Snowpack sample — Buffalo Mountain, Silverthorne, Colorado, USA (2/22/26, 2:02 PM MST)
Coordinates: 39.622, -106.113
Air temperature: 33 °F
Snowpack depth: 63 cm
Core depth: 50 cm
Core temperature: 28.4 °F
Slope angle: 11°, slope face: 116°
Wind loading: low
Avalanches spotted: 0
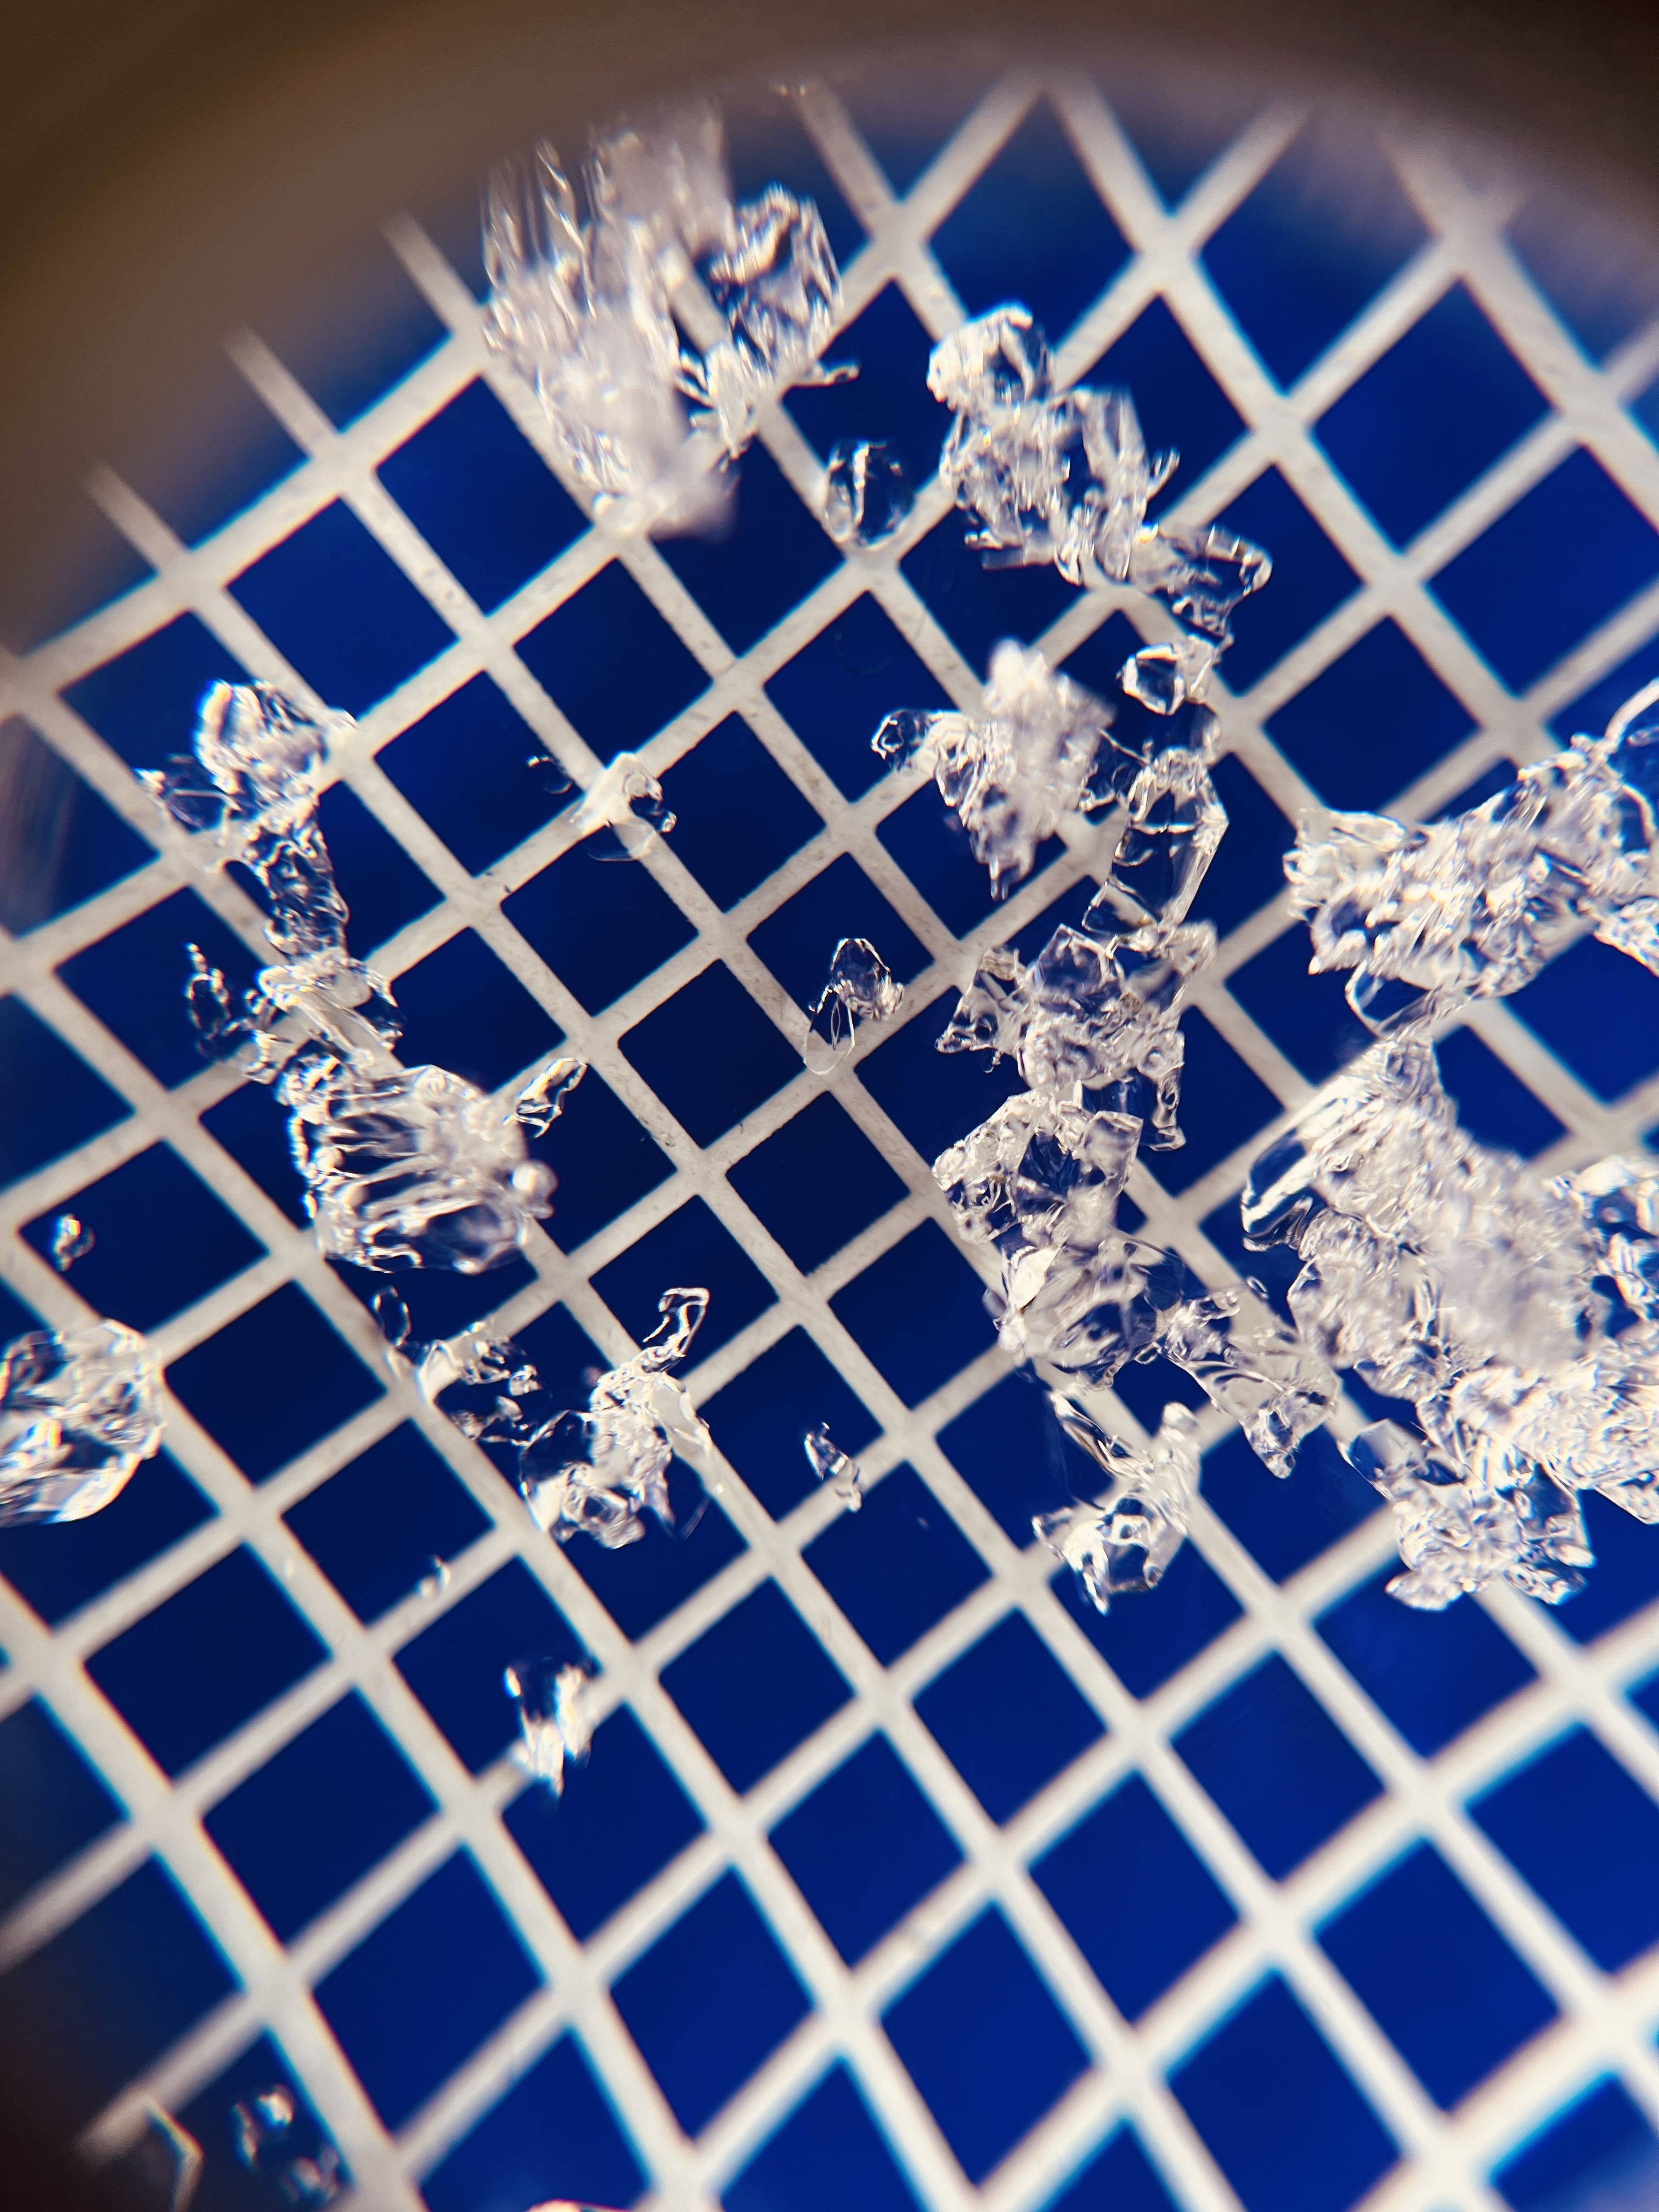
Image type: magnified_profile
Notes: In a firebreak similar to site 1, minimal wind loading with no spotted avalanches (not many faces in view though)